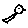
Label: bird